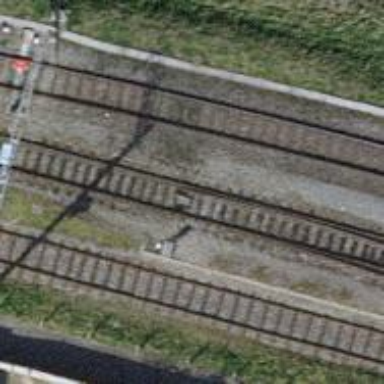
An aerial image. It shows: Railway switch.